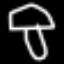
Label: mushroom